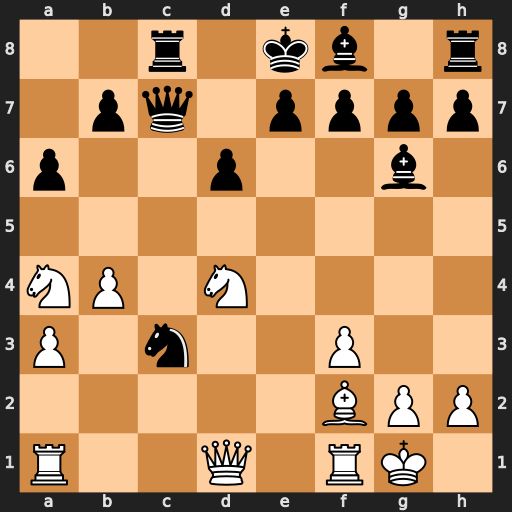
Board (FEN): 2r1kb1r/1pq1pppp/p2p2b1/8/NP1N4/P1n2P2/5BPP/R2Q1RK1
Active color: w
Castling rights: k
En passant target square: -
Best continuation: Nxc3 Qxc3 Qa4+ b5 Qxa6